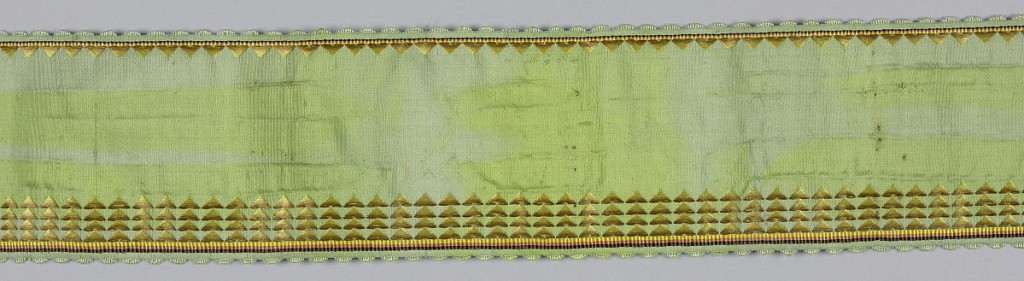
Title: Ribbon
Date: mid-19th century
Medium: silk Technique:
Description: Green ribbon with narrow and wide borders of triangular forms in gold silk. Scalloped picot edge.